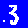
Digit: 3